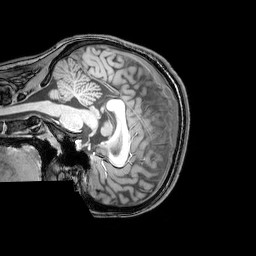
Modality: T1w
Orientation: sagittal
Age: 20
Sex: female
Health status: healthy
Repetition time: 0.081 s
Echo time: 0.037 s